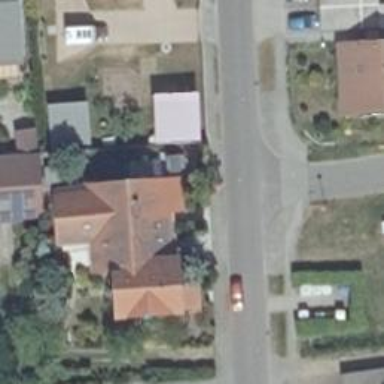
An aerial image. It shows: Residential road with asphalt surface.